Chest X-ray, PA view. Patient: 33 years old, sex M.
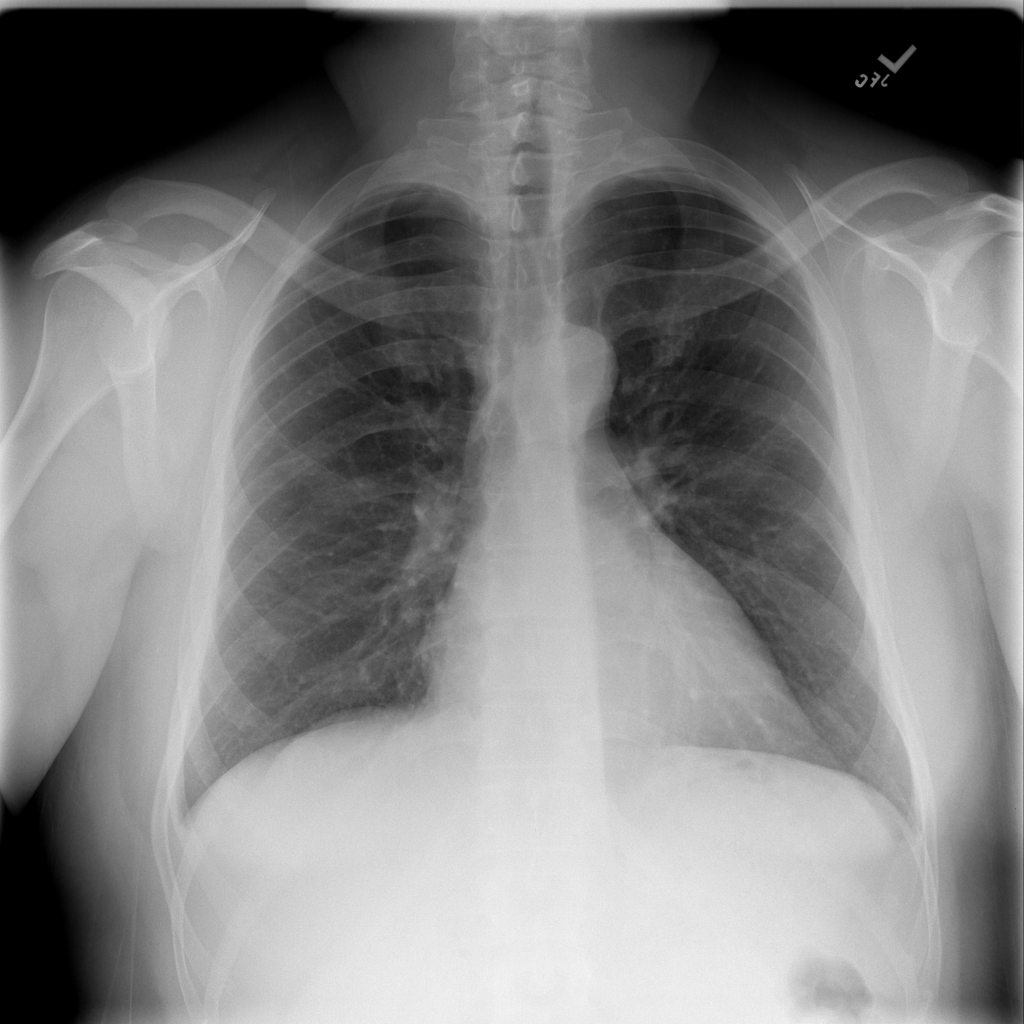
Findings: No Finding